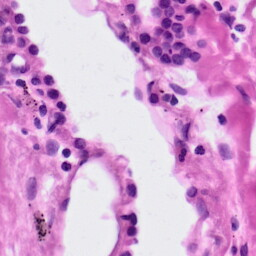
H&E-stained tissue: Lung